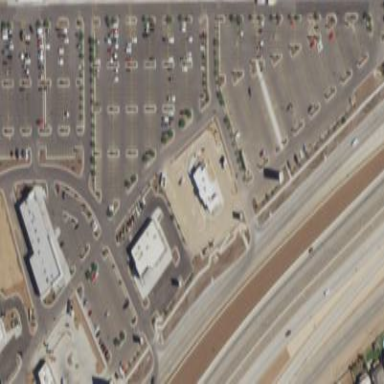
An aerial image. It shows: Retail area.